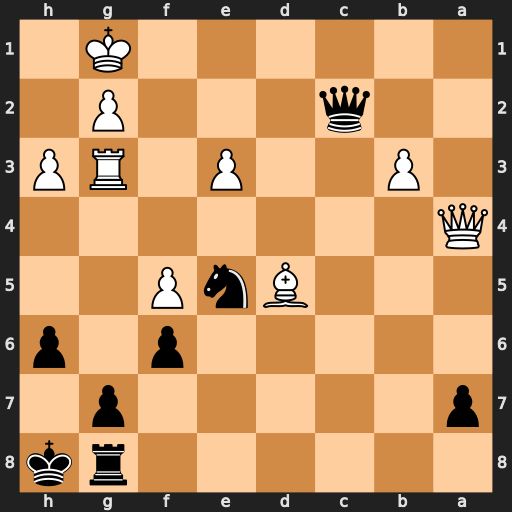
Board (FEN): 6rk/p5p1/5p1p/3BnP2/Q7/1P2P1RP/2q3P1/6K1
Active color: b
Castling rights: -
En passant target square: -
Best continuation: Qd1+ Kh2 Qxd5